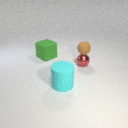
small red metal sphere to the right of large cyan rubber cylinder